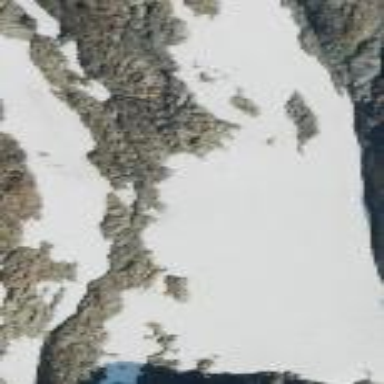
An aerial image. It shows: Majestic glacier in the distance.